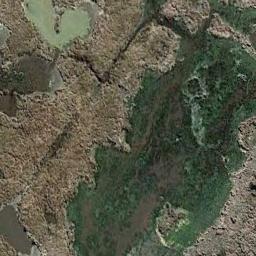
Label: wetland